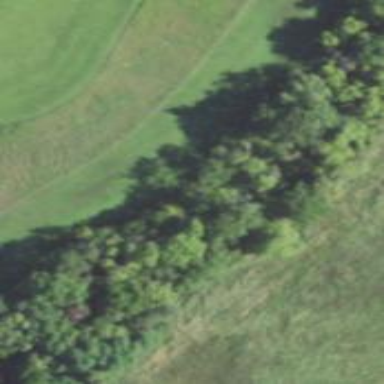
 perfect for leisurely sports activities."